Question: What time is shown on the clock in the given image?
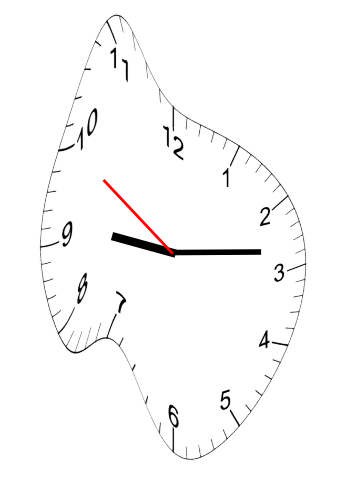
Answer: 09:13:50